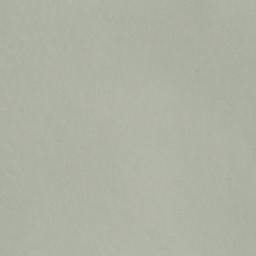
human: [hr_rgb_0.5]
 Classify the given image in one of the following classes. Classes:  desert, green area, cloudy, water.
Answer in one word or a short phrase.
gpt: cloudy